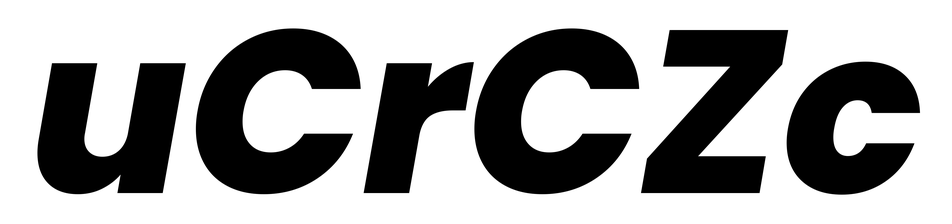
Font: Poppins-ExtraBoldItalic